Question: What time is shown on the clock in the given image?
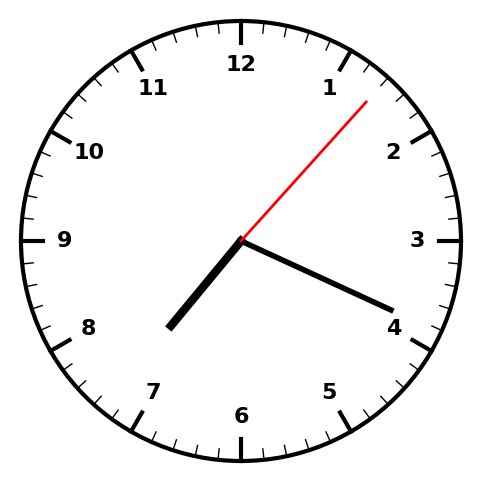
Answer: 07:19:07